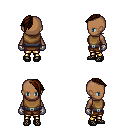
a pixel art fantasy rpg character, female body template, human, dark skin, leather chest armor, gold greaves, brown long mohawk hairstyle, metal gloves, ghillies, four views (front, back, left, right), 2x2 character sprite sheet, small pixel art, hard edges, no anti-aliasing